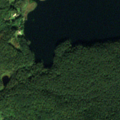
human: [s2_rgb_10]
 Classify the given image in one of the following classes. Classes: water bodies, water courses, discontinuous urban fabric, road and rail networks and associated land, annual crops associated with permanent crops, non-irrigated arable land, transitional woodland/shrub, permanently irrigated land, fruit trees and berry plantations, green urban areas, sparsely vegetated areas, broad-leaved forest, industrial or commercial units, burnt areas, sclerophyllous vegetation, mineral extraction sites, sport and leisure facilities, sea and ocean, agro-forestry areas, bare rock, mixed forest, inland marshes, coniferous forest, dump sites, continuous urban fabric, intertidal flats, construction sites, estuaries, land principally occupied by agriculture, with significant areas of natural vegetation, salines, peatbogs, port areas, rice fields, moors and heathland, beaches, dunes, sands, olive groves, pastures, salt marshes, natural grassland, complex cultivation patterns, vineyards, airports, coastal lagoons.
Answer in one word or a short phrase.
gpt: coniferous forest, mixed forest, transitional woodland/shrub, water bodies